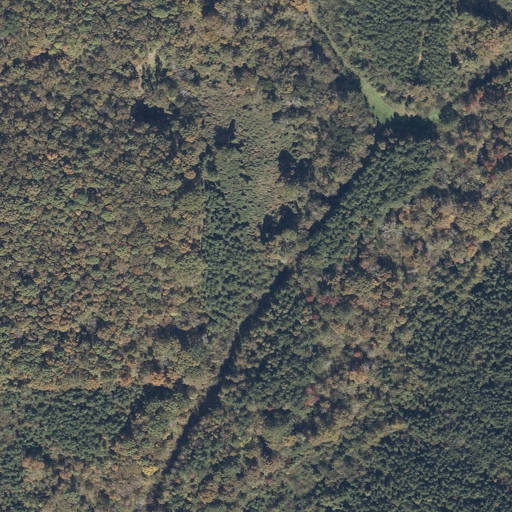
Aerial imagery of valley in Alabama named Smith Hollow containing deciduous forest, mixed forest, and woody wetlands